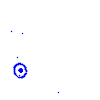
Particle: electron